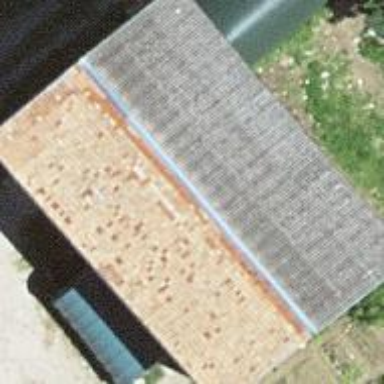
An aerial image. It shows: Farm building.